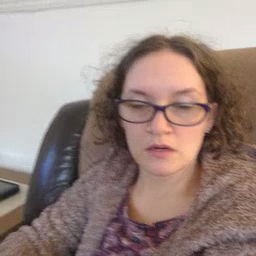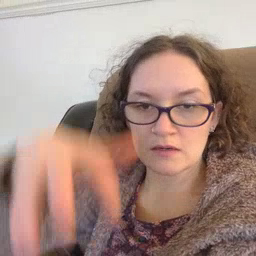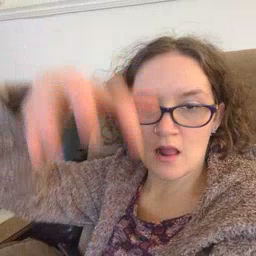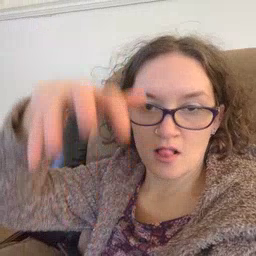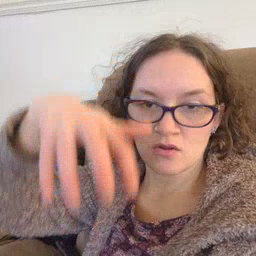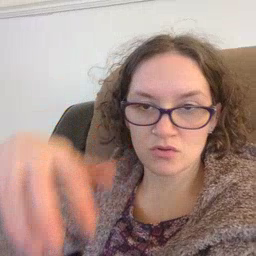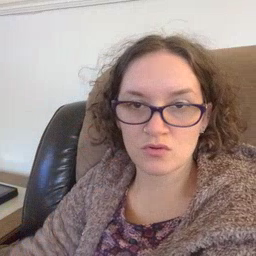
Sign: alligator